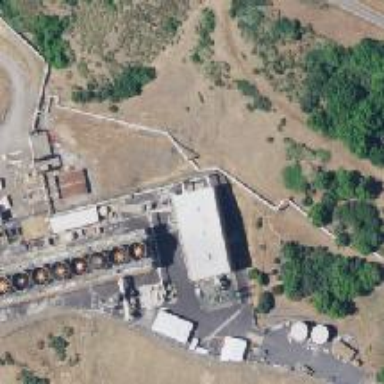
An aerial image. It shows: Generator is pictured.